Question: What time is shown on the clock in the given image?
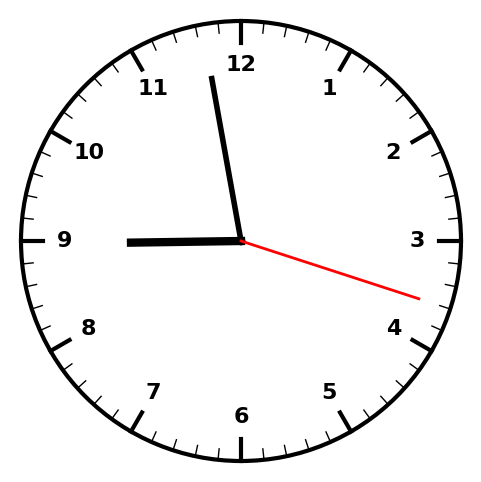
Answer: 08:58:18